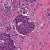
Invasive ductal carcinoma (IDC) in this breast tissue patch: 0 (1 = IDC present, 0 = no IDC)